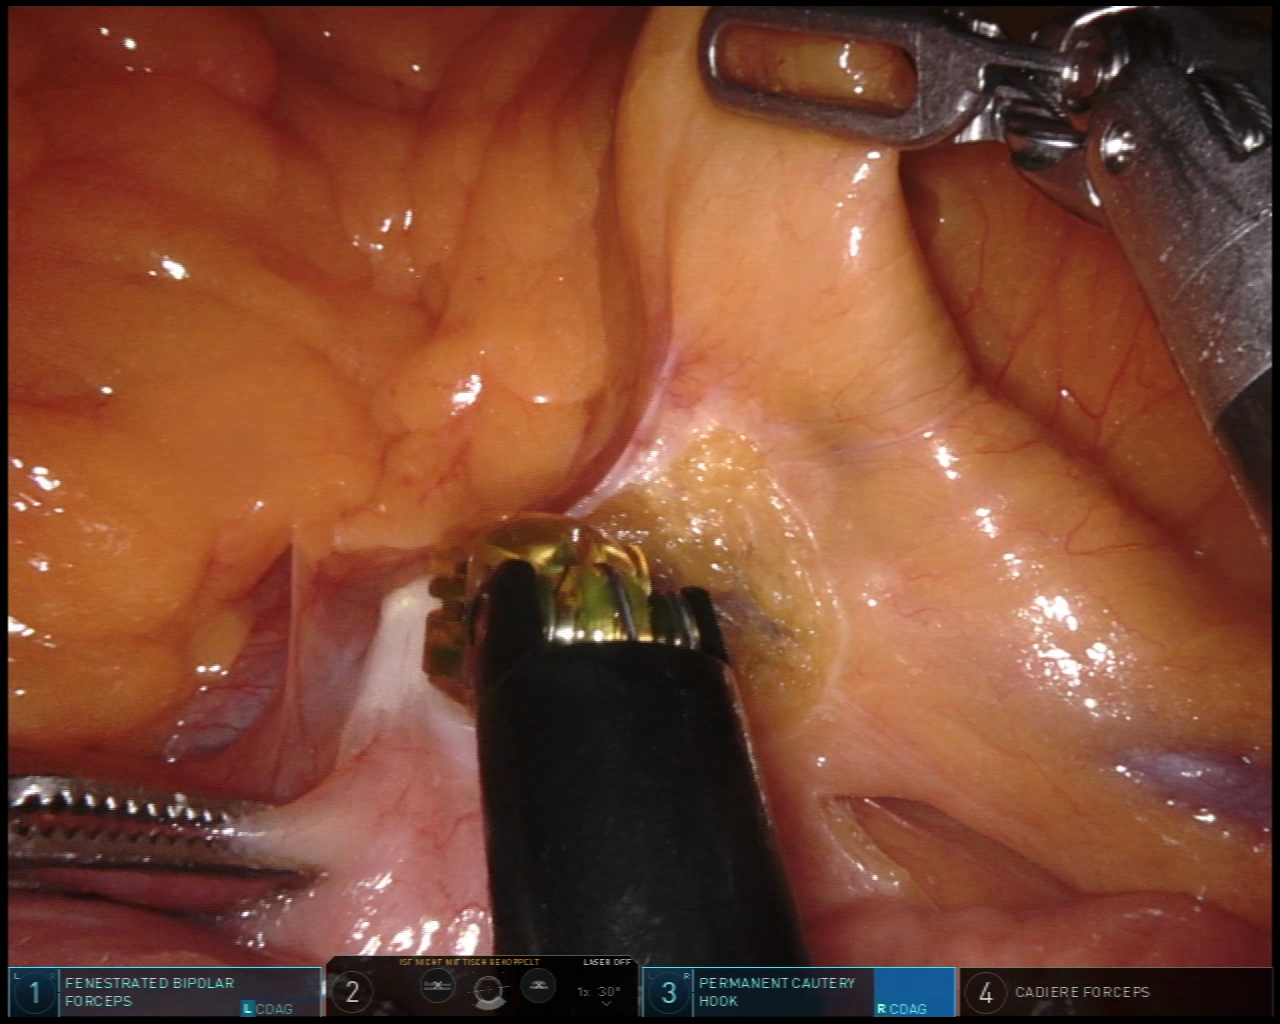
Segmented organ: small_intestine
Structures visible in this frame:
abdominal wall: no
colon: no
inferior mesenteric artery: no
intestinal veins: yes
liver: no
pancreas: no
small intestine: yes
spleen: no
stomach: no
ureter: no
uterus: no
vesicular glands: no